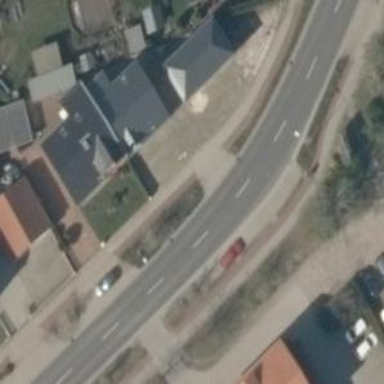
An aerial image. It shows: Secondary road with asphalt surface. It has sidewalks on both sides and parallel cycle track for parking.